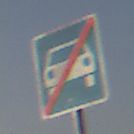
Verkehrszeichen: EndeKraftfahrstrasse
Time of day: SunriseSunset
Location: Outdoor (Nature)
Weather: PartlyCloudy
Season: NotSpecified
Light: Natural